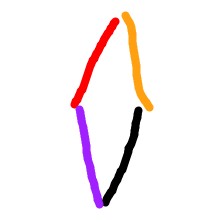
Shape: rhombus